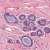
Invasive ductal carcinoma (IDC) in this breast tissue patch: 0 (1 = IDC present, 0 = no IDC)